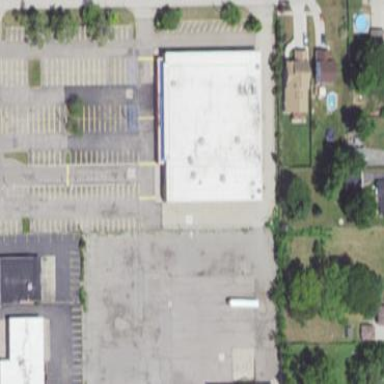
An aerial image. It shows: Retail building.